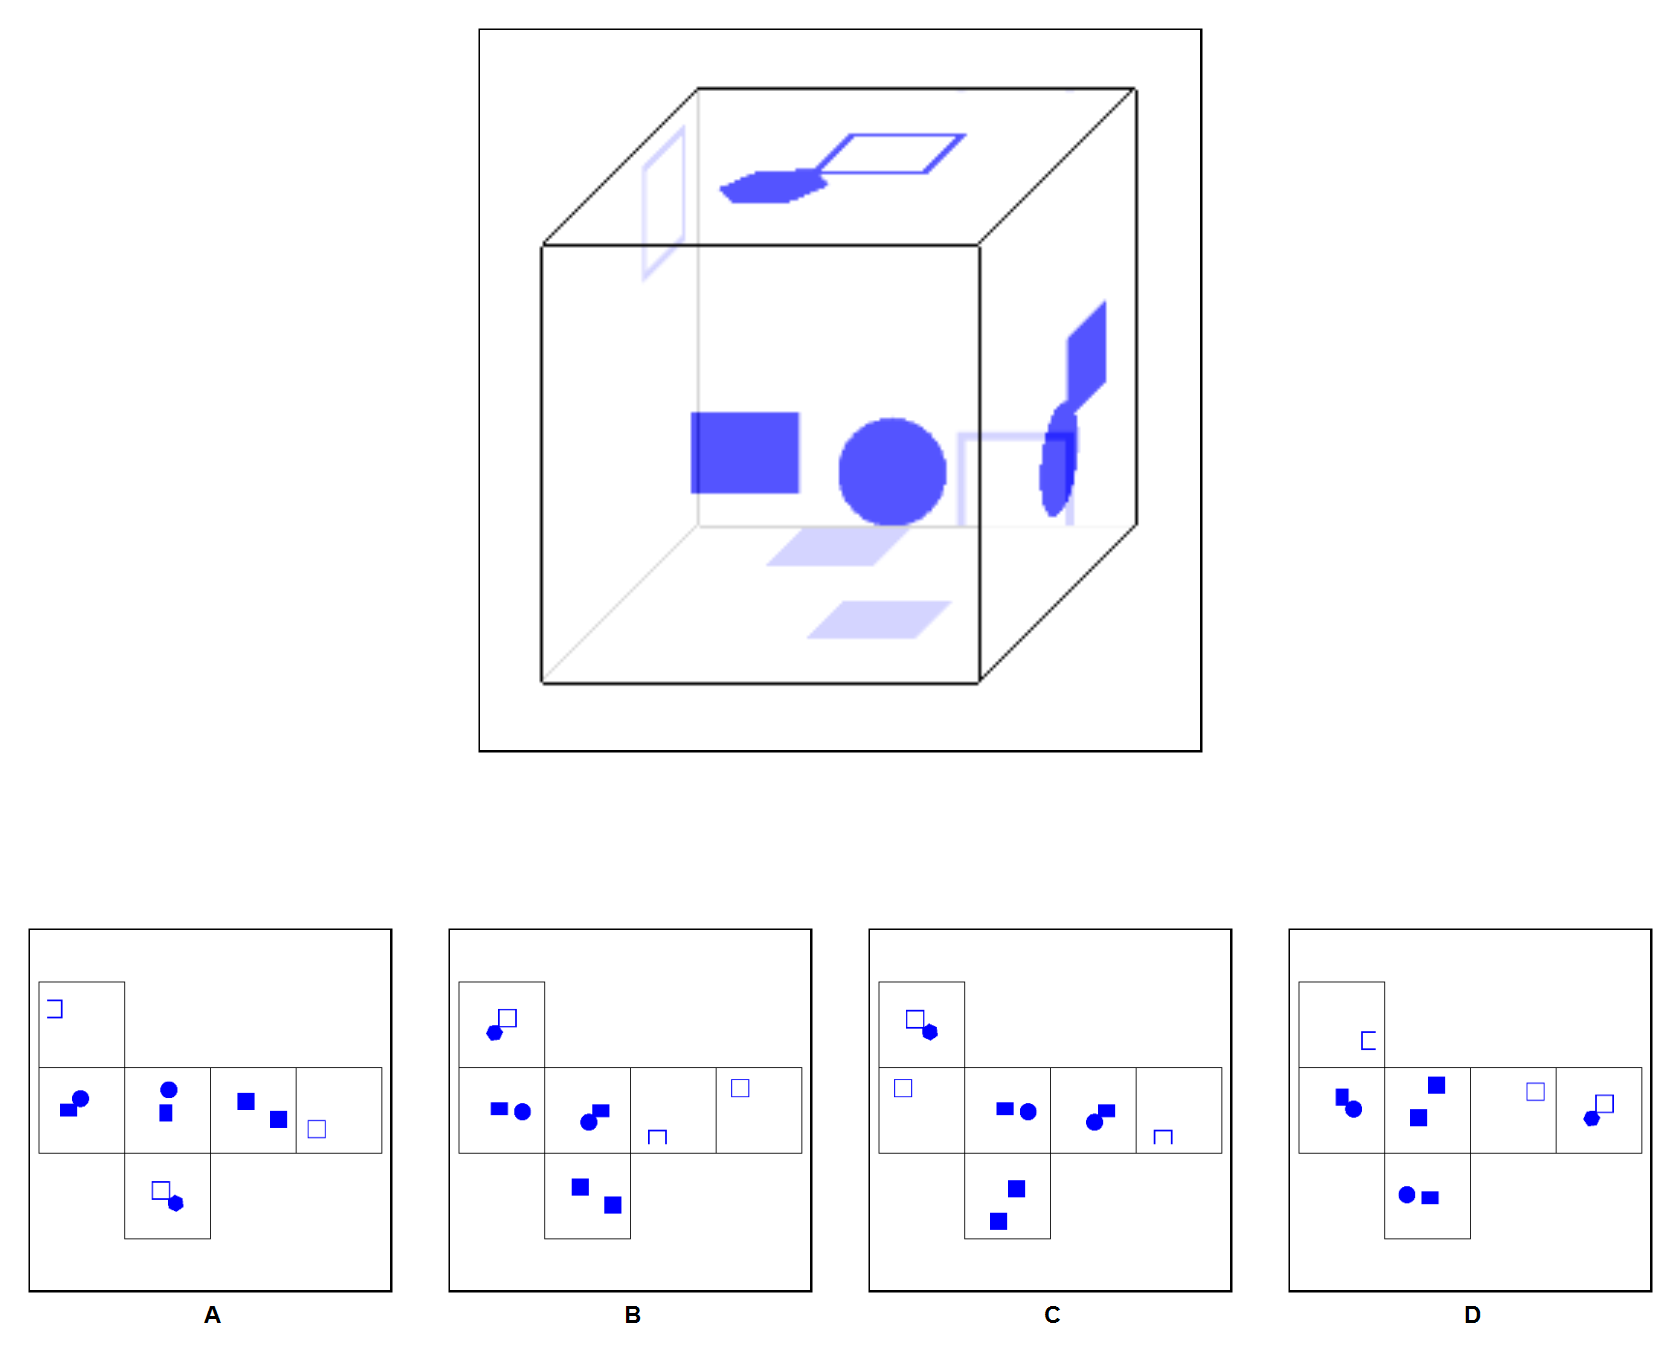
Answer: A